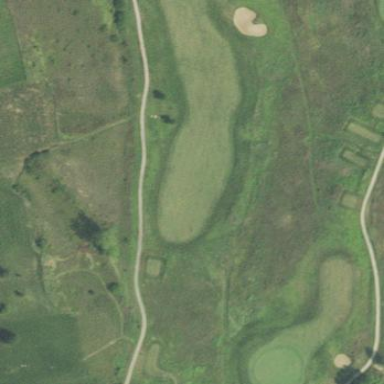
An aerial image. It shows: Lush grass fairway on golf course.